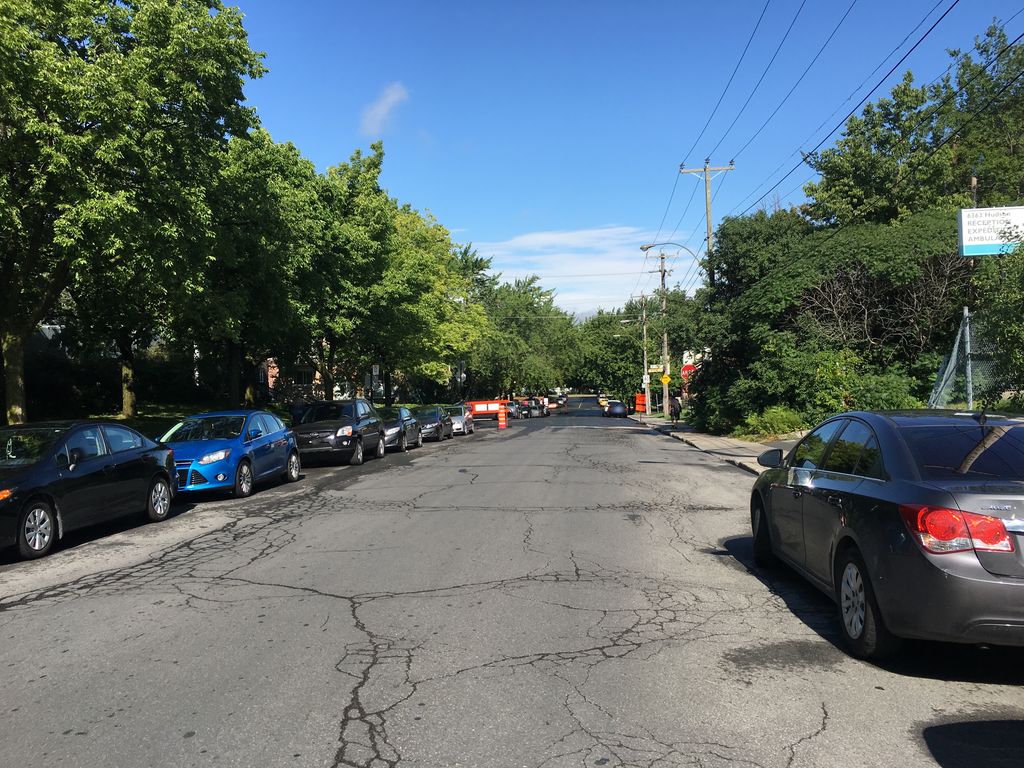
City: montreal